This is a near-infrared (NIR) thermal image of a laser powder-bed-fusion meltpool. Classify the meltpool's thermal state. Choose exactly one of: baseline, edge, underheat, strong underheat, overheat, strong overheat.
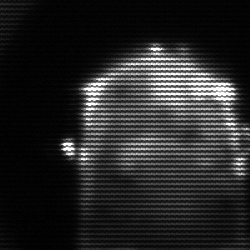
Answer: baseline